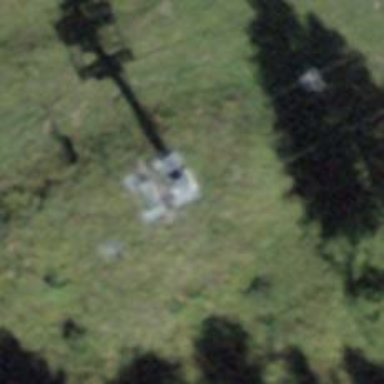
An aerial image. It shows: Pylon for aerialway.